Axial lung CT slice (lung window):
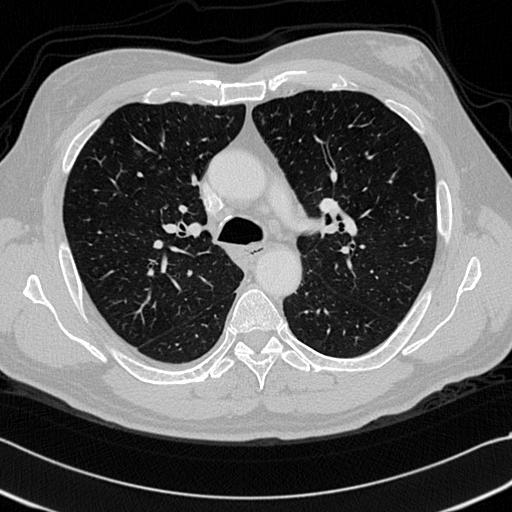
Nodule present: no